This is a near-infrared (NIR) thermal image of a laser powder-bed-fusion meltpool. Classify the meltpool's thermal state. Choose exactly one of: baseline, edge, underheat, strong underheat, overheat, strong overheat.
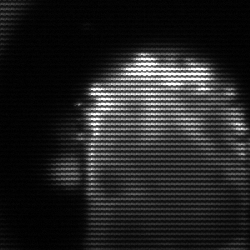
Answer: baseline